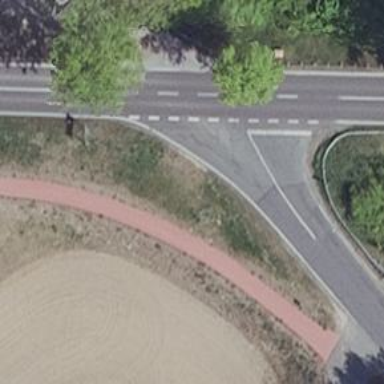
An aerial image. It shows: Stop road.